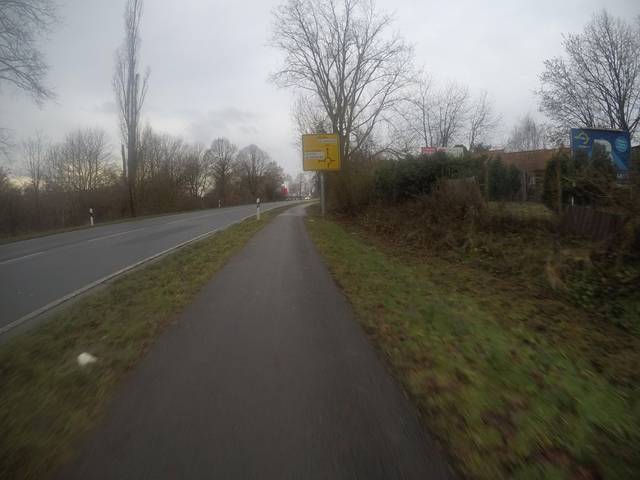
Region: Germany
Coordinates: 52.621, 9.205